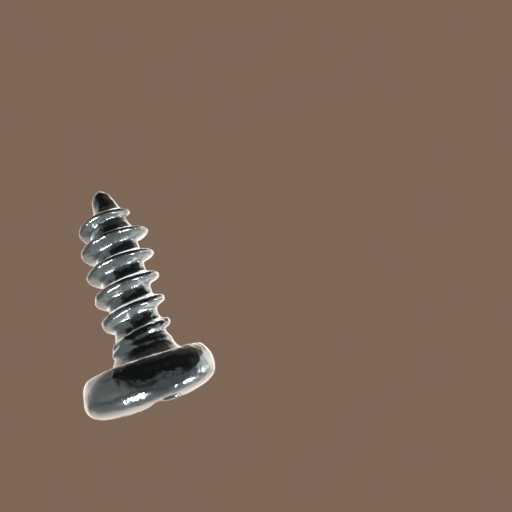
Label: screw